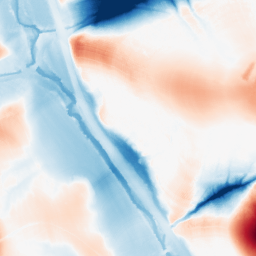
Category: morphological
Decomposition family: morphological
Decomposition parameters: operation: average
size: 50
Upsampling method: sinc_hamming
Upsampling parameters: scale: 4
kernel_size: 16
Upsampling scale: 4